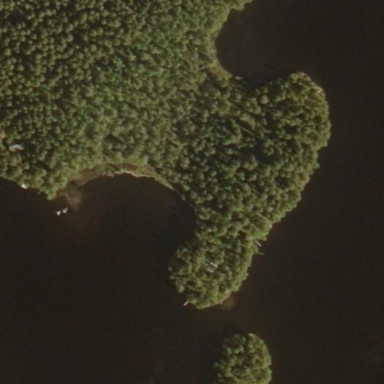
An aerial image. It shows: Islet.